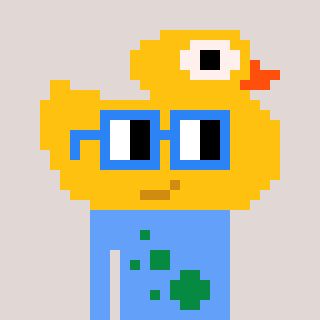
a pixel art character with square blue glasses, a ducky-shaped head and a blue-colored body on a warm background